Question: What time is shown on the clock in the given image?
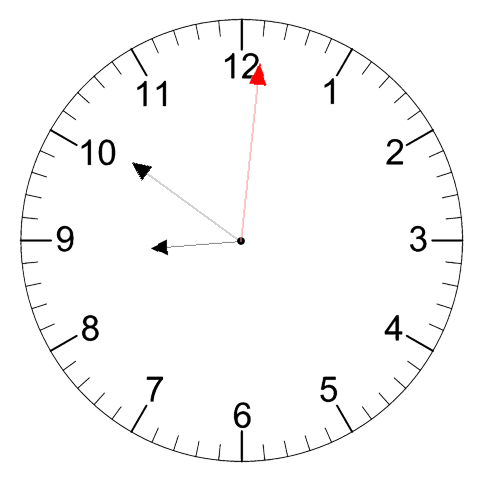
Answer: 08:51:01